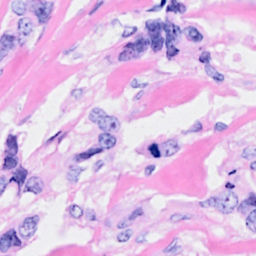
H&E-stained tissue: Breast